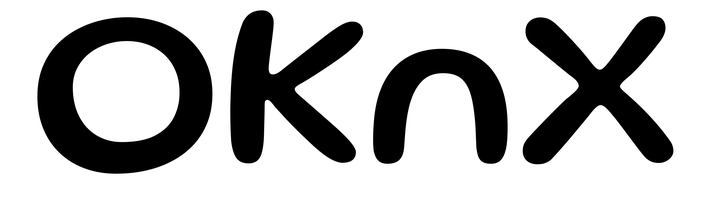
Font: Gluten_Regular